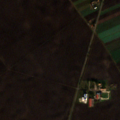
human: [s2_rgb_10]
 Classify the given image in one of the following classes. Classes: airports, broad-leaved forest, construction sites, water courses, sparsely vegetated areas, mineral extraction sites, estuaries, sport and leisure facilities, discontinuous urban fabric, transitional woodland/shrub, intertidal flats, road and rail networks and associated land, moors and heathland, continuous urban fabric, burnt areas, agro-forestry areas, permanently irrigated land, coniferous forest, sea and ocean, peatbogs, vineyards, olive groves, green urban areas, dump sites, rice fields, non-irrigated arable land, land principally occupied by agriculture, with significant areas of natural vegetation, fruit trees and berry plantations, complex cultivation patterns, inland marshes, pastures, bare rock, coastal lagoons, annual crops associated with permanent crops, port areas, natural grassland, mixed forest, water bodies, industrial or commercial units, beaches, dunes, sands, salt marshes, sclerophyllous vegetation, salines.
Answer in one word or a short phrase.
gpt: non-irrigated arable land, complex cultivation patterns